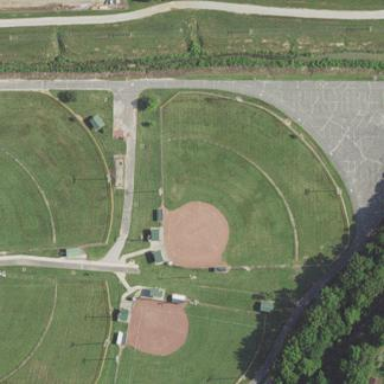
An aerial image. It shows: Baseball pitch for leisure land activities.